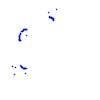
Particle: kaon